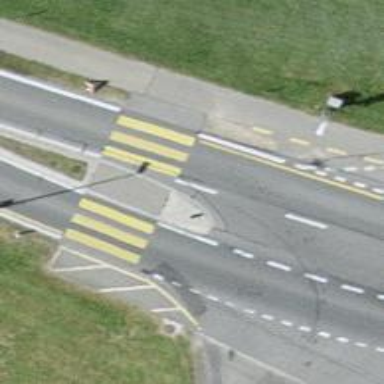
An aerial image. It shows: Secondary road with cycle track on the left.